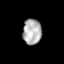
Tissue: skin
Cell type: Epithelial cells
Senescence score: 0.2729
Nuclear area (px): 472
Mean DAPI intensity: 175.523